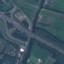
Label: Highway